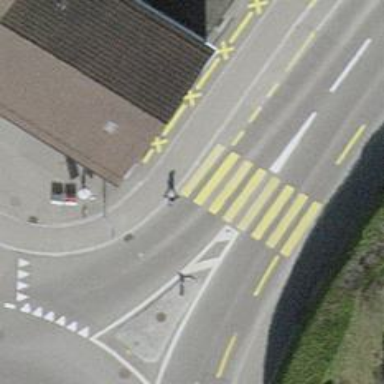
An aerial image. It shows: Kerb serving as barrier.